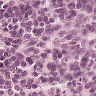
Metastatic tissue present: yes